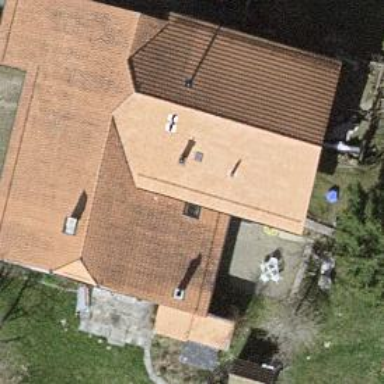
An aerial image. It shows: Detached building.